Question: My laptop hardware information is as follows:
OS: Windows 7 Professional Service Pack 1
CPU: Intel(R) Core(TM) i7-3540M CPU @ 3.00 GHz
RAM: 16,0 GB
Graphics: Intel(R) HD Graphics 4000
When I try to install Intel SDK for OpenCL Application 2014 setup, it gives the following error.
Would you please help me out in this problem ?
Thanks in advance..

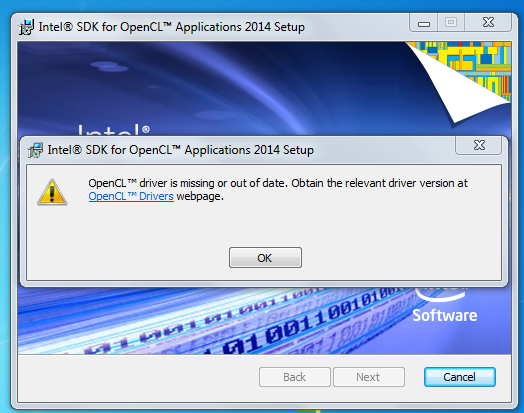
Answer: The answer from Dithermaster is correct. I would add comment to that answer, but currently I cannot due to reputation score limitation. Your processor is 3rd Generation Intel®️ Core™️ Processors with Intel®️ HD Graphics 4000, so you need to install corresponding driver. The latest one is <URL> only.